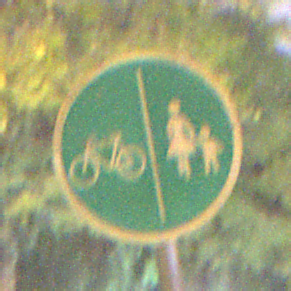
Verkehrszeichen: GetrennterRadUndGehwegRadwegLinks
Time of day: Night
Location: Outdoor (Suburban)
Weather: PartlyCloudy
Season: NotSpecified
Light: Artificial